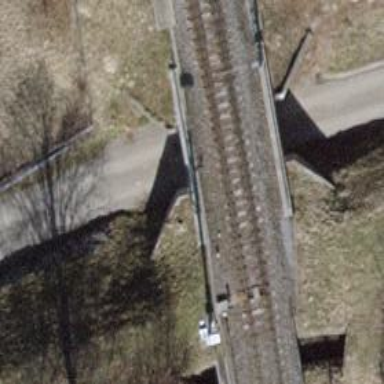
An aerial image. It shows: Bridge over railway with electrified contact lines.